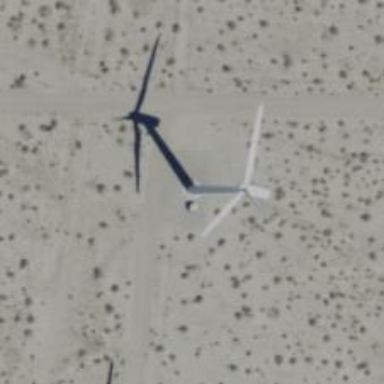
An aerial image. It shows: Wind generator in the form of horizontal axis wind turbine.